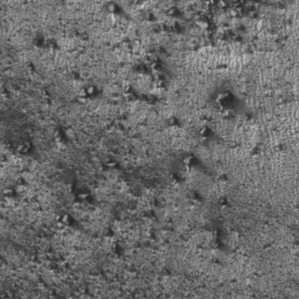
Label: frost